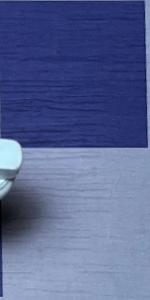
Label: Empty